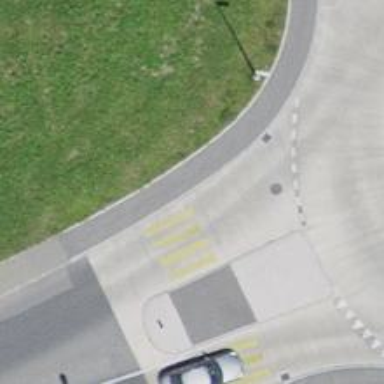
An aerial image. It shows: Kerb barrier.